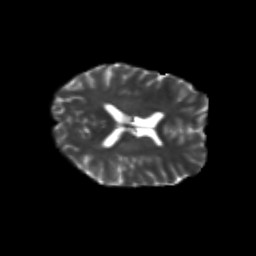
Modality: T2w
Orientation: axial
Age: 25
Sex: female
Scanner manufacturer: siemens
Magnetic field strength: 3 T
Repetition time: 3.5 s
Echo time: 0.113 s